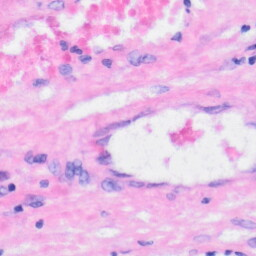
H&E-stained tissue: Liver